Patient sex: M
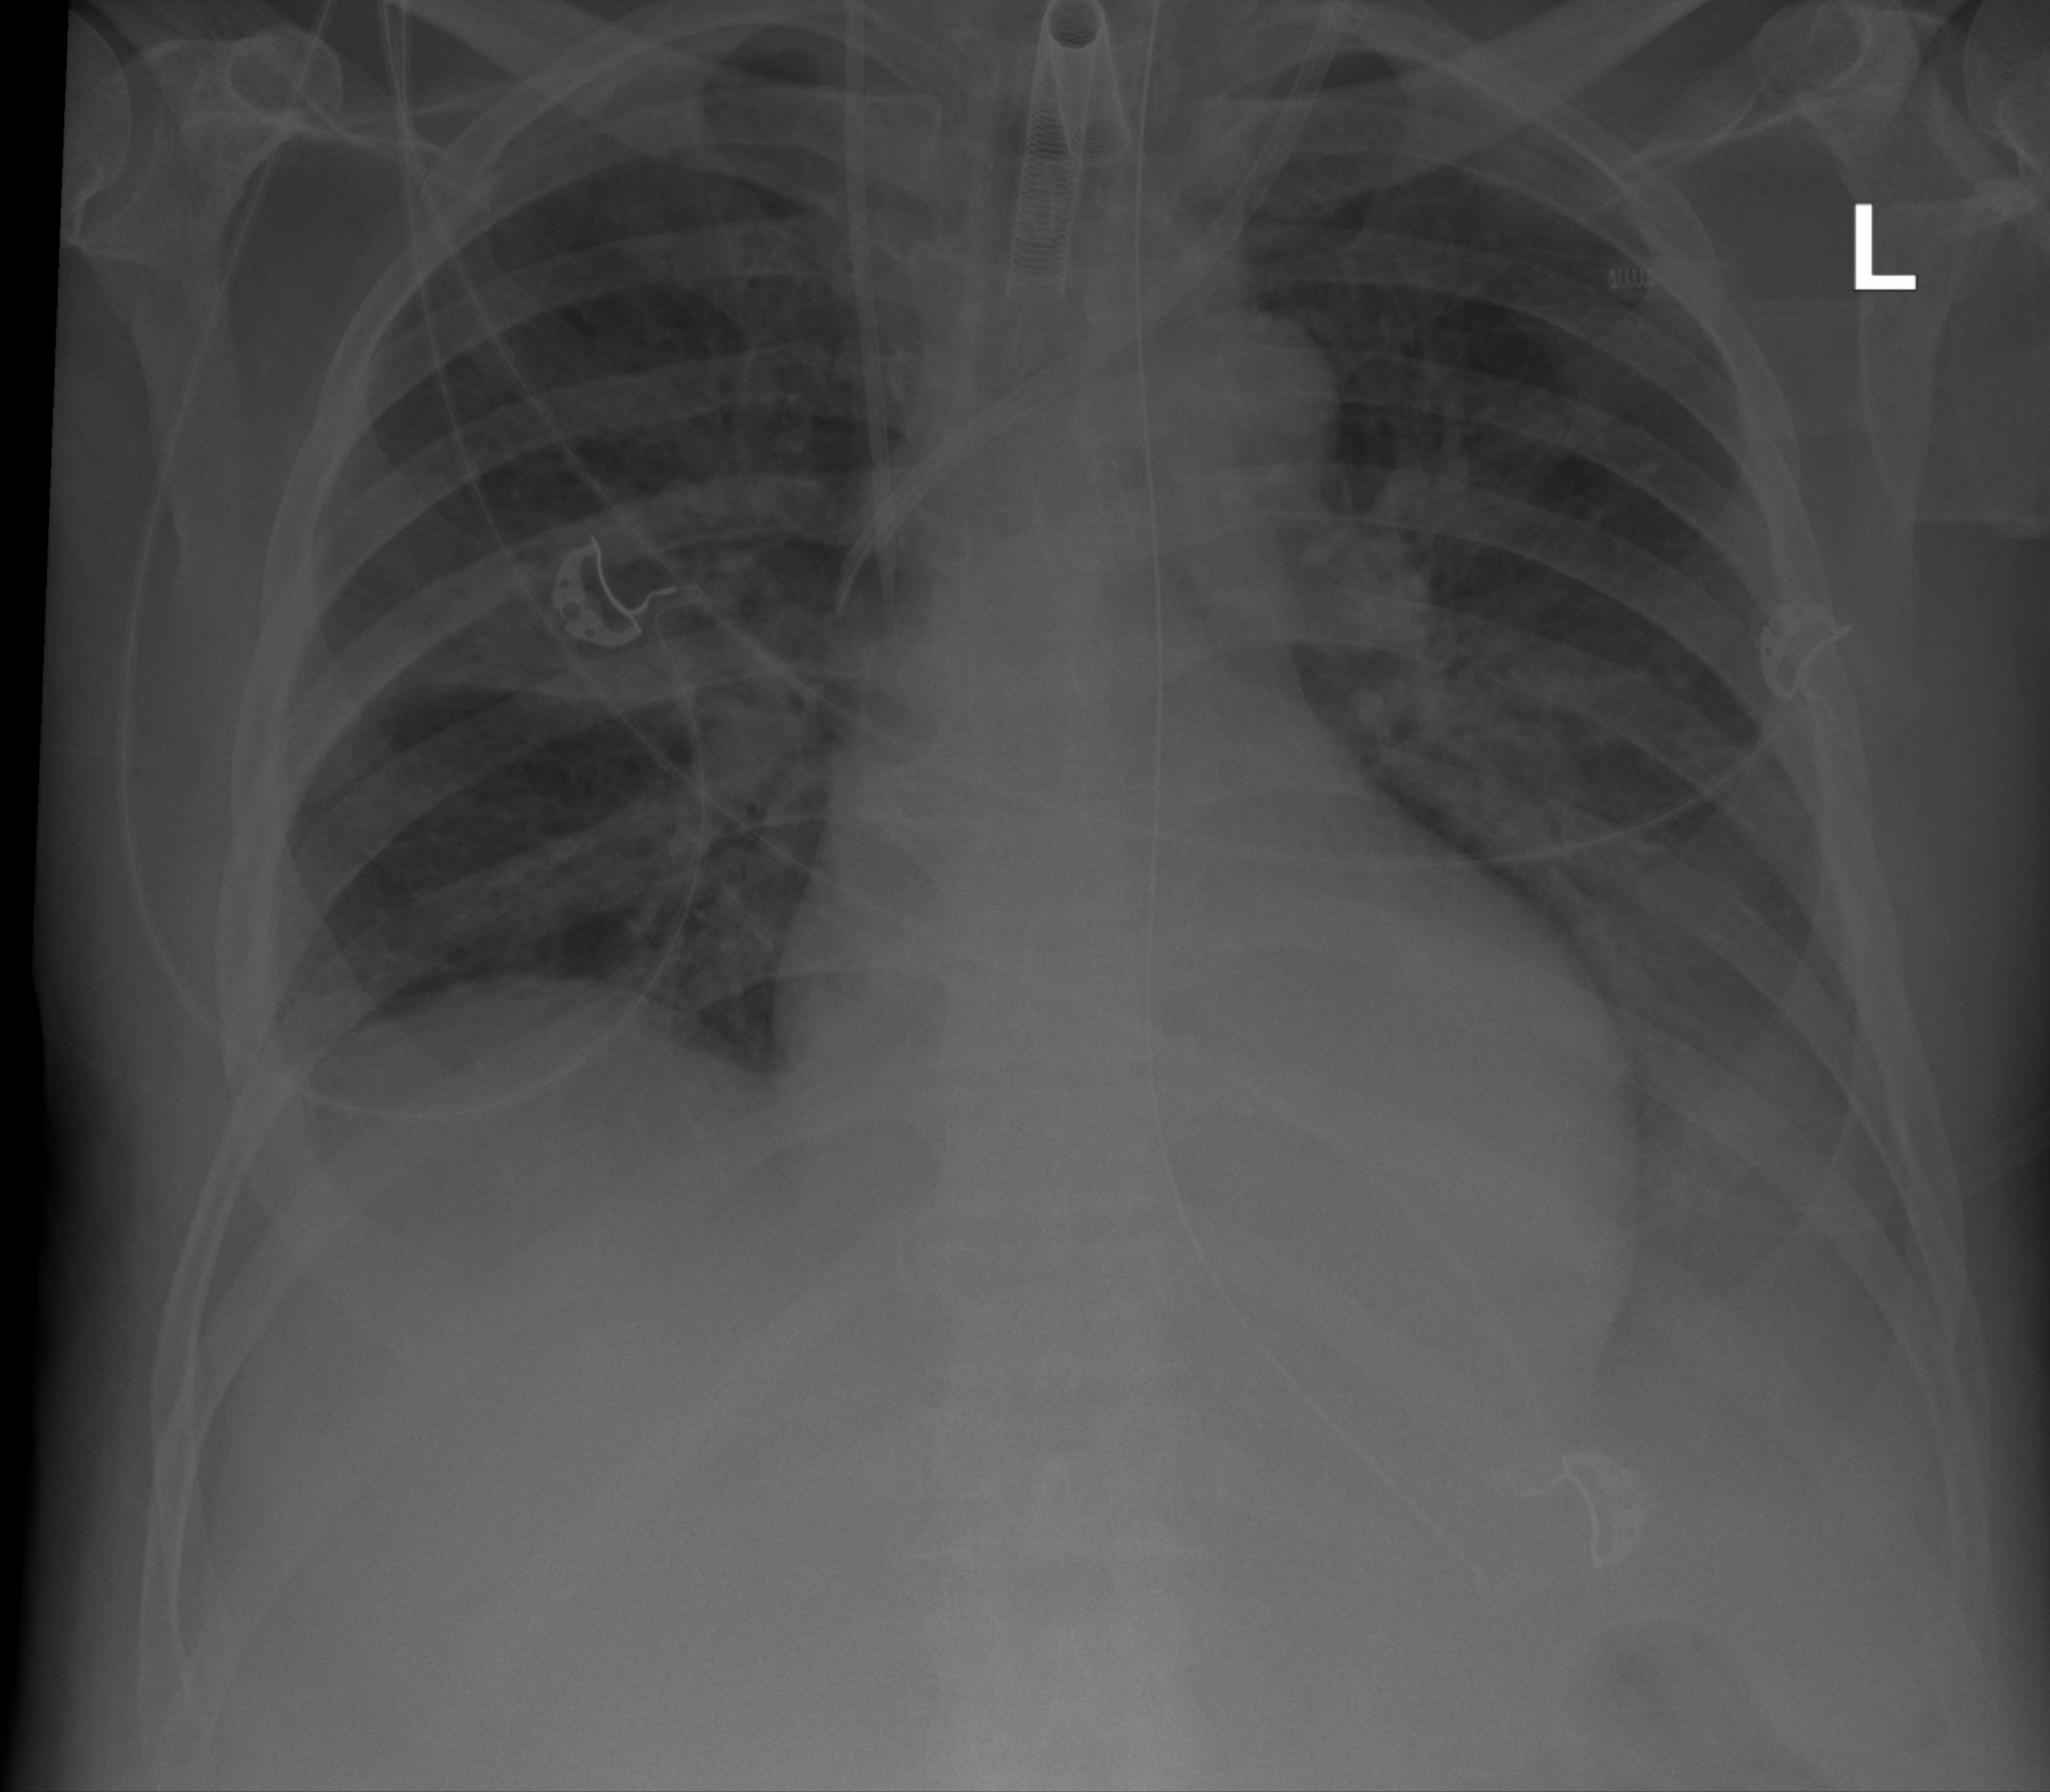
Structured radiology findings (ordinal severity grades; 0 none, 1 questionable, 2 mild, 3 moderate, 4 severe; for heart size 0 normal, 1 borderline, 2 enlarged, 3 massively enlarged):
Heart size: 1
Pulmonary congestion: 2
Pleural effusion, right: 1
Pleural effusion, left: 2
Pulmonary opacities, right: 2
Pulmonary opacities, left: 1
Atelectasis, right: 2
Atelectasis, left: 2